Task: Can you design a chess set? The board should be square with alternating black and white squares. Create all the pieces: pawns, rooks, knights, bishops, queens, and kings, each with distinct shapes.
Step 3079:
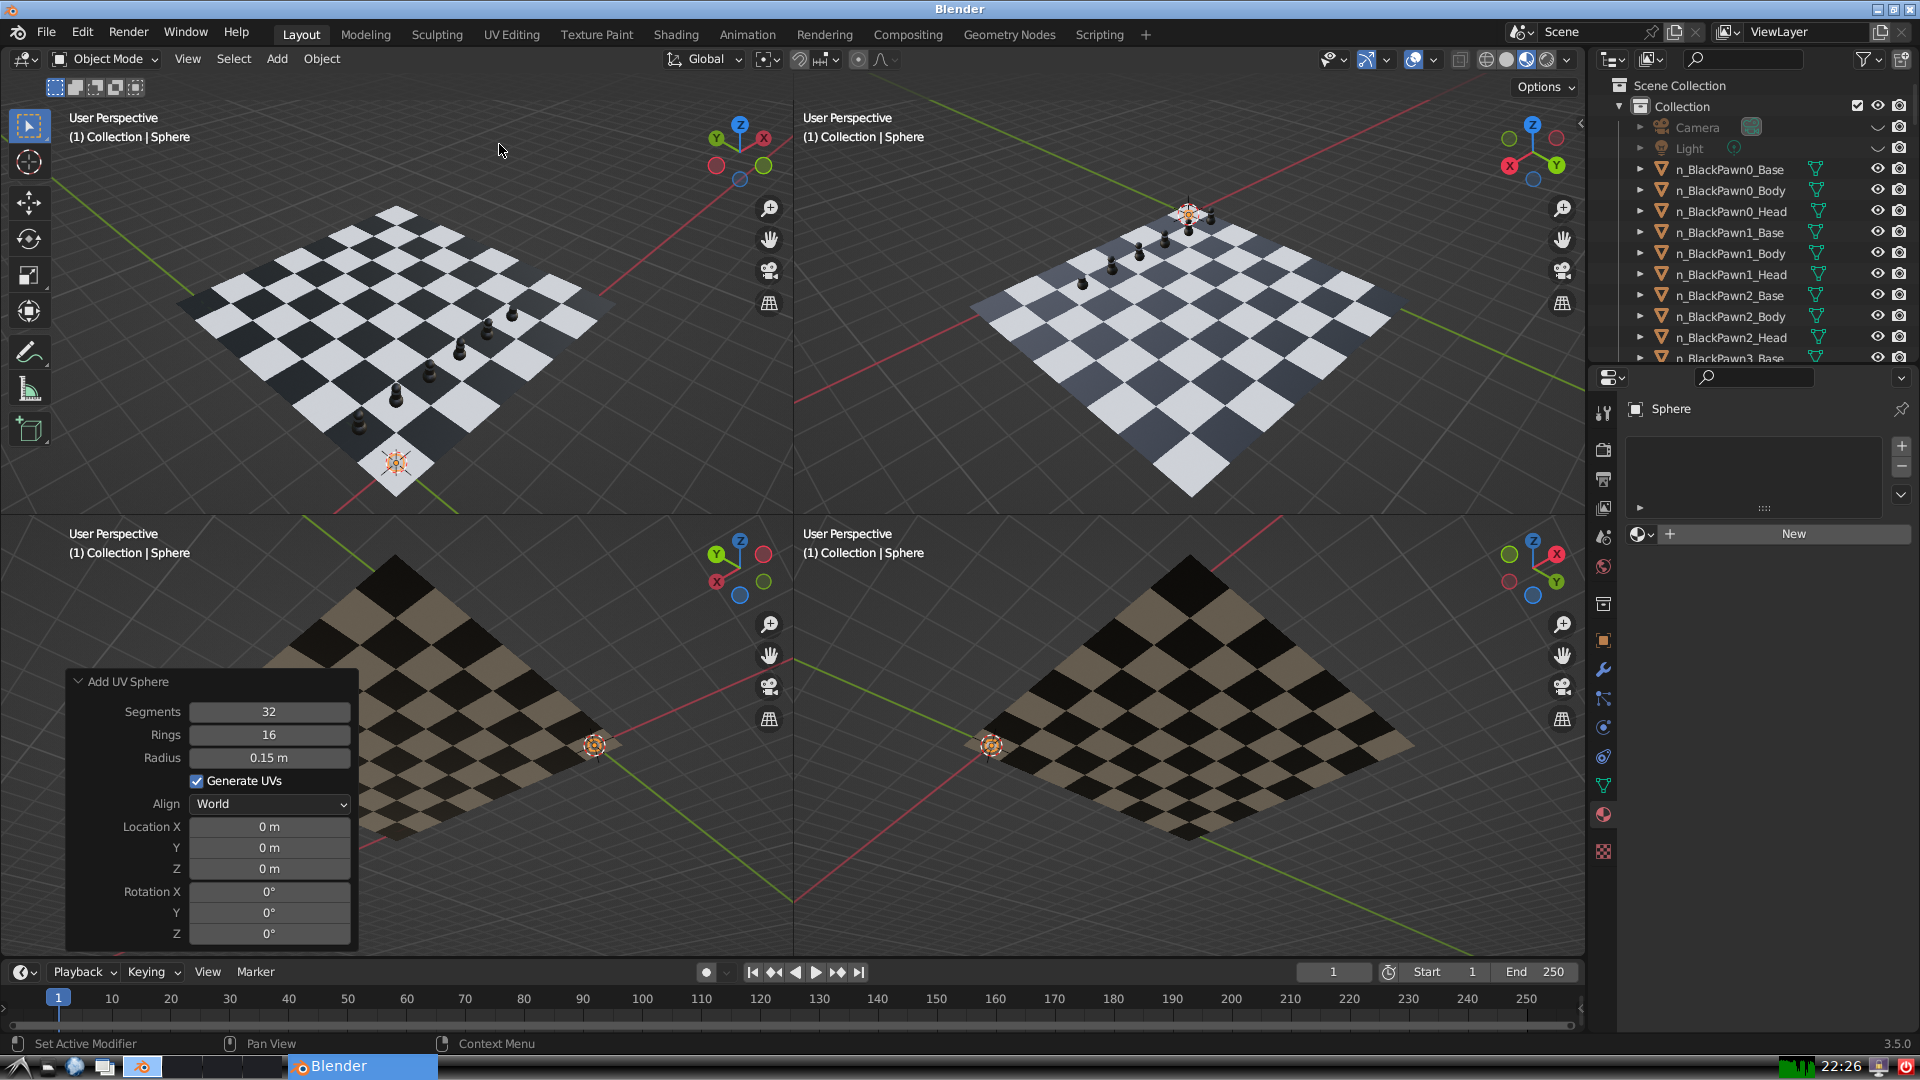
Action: {"mouse_move": [270, 758]}